Question: I would like to create a table like this:

The problem is, that I want to generate it from database.
'''
$sql = "SELECT name, email, tel, address FROM info where id=1";
$res = mysql_query($sql);
$row = mysql_fetch_assoc($res);
$output="<table>
<tr>
<th>Name</th>
<th>E-mail</th>
<th>Phone number</th>
<th>Address</th>
</tr>
";
$output.="<tr>
<td>{$row['name']}</td>
<td>{$row['email']}</td>
<td>{$row['tel']}</td>
<td>{$row['address']}</td>
</tr>";
$output.="</table>
";
'''
I would like a valid code, but I have no idea, how to do it.
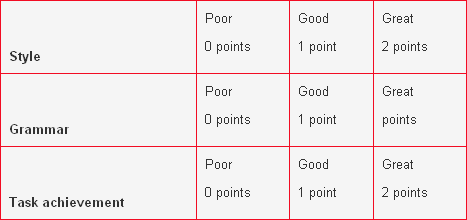
Answer: You would want to have the '<th>' in there own '<tr>' it would be more like
'''
$output = "<table>
";
$output.="<tr>
<th>Name</th><td>{$row['name']}</td>
<th>E-mail</th><td>{$row['email']}</td>
<th>Phone number</th><td>{$row['tel']}</td>
<th>Address</th><td>{$row['address']}</td>
</tr>";
'''